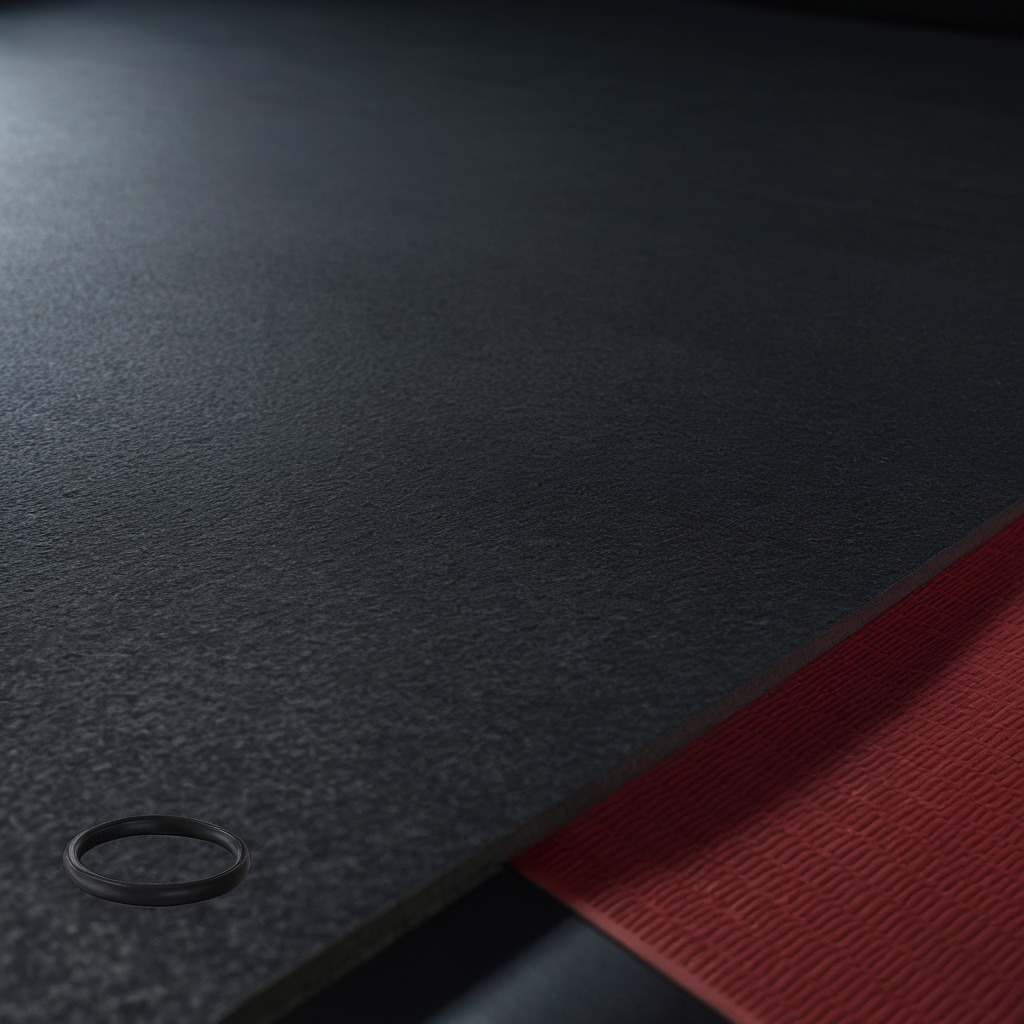
A rubber O-ring lying on a clean granite tabletop covered with a red rubber mat inside a workshop at night dim ambient light soft shadows worn but beneath the mat